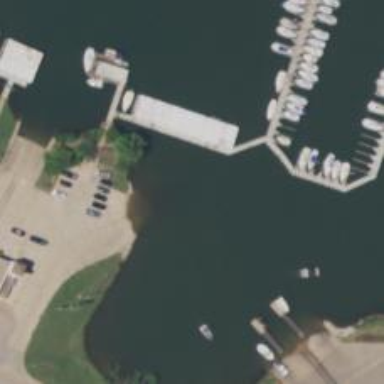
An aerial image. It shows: Slipway on leisure land.